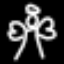
Label: angel